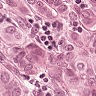
Metastatic tissue present: yes